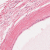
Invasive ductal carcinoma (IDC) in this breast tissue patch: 0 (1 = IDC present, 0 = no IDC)